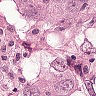
Metastatic tissue present: yes